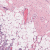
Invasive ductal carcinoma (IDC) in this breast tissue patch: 1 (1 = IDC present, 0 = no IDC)